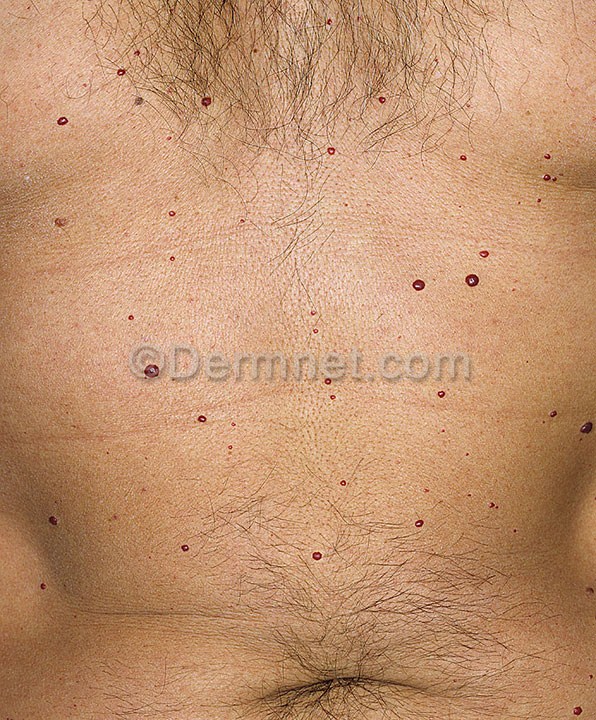
Disease: Vascular Tumors